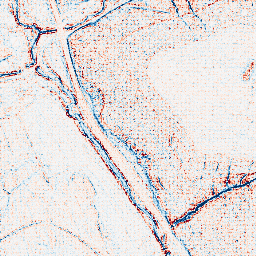
Category: classical
Decomposition family: uniform
Decomposition parameters: size: 3
Upsampling method: sinc_hamming
Upsampling parameters: scale: 4
kernel_size: 4
Upsampling scale: 4